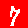
Digit: 7